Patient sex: M
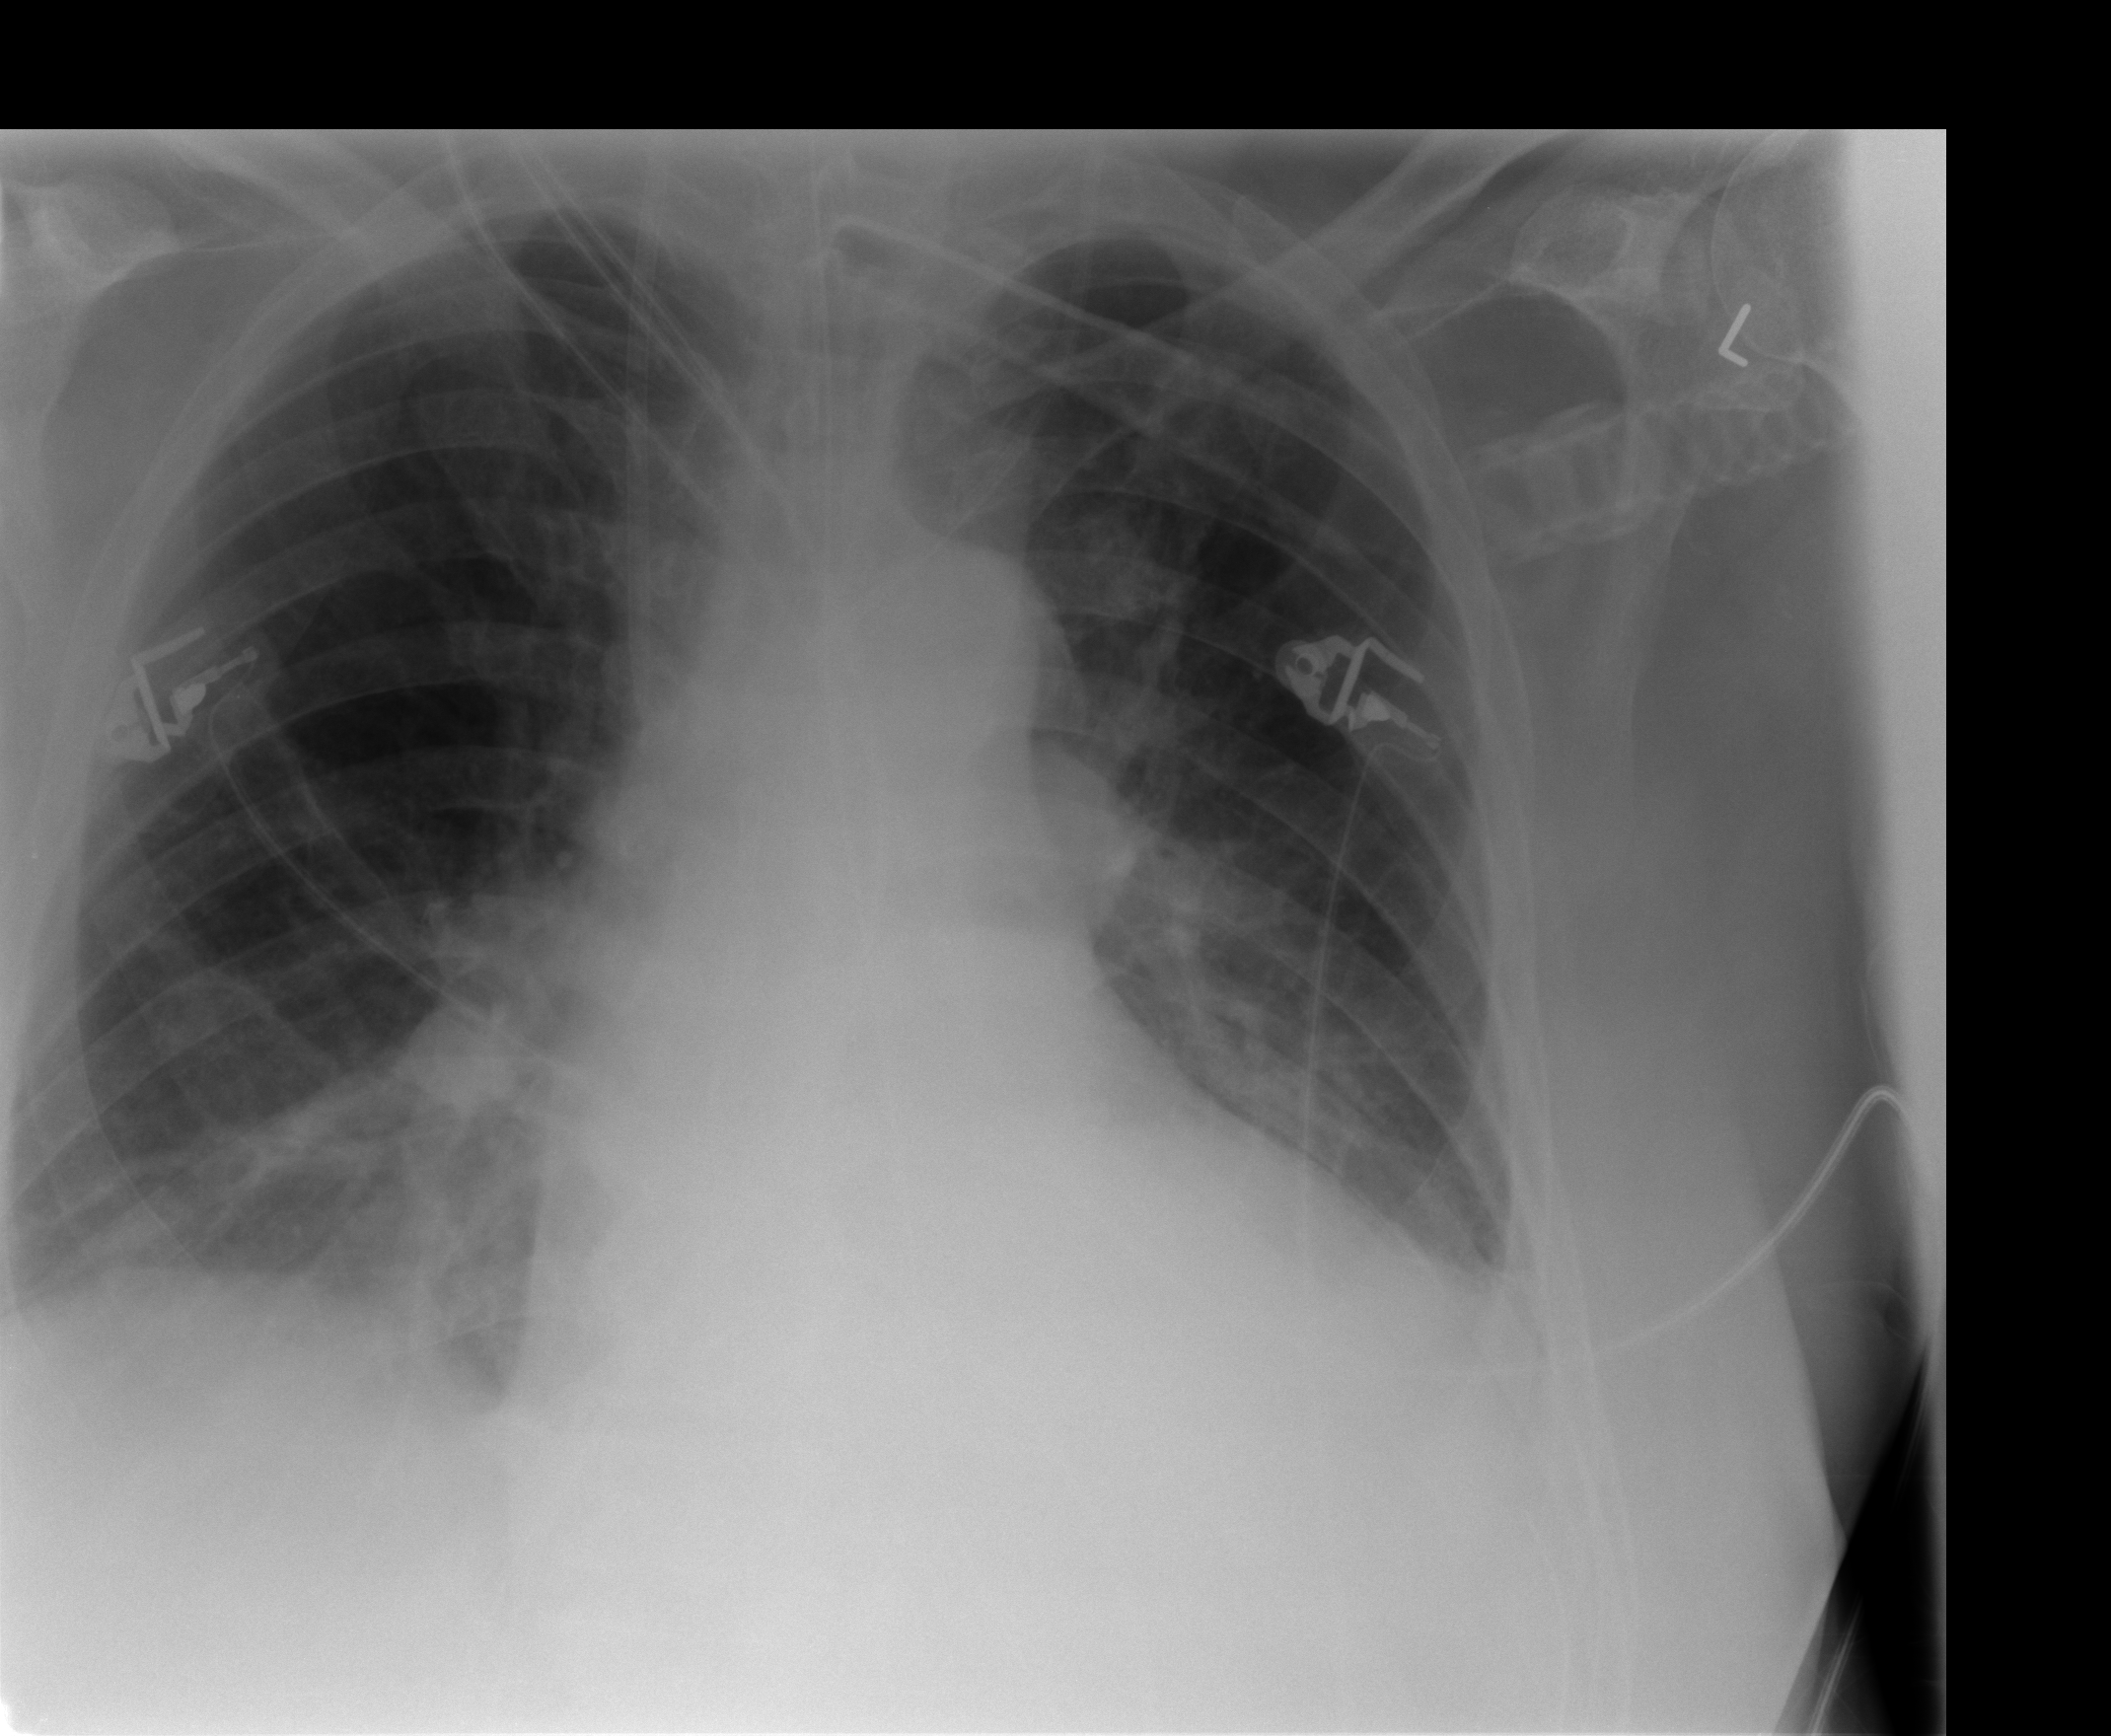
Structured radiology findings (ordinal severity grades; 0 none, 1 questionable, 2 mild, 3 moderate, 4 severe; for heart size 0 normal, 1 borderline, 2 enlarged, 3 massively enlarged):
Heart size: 2
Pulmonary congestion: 2
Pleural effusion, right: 1
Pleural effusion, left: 2
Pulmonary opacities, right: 0
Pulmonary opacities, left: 0
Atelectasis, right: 2
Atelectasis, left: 2